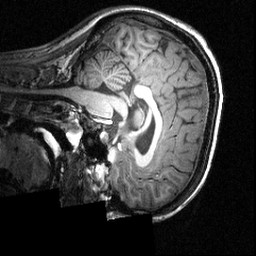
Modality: T1w
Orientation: sagittal
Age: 16
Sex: female
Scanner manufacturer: siemens
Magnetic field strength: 3.951 T
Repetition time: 1.5 s
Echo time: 0.00335 s